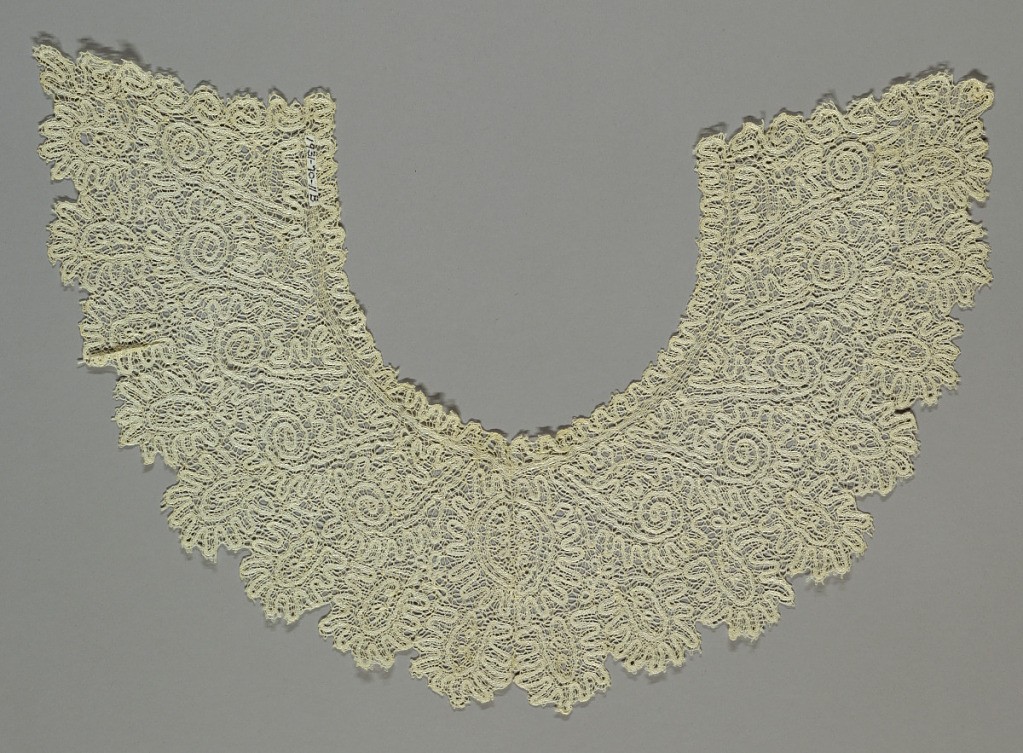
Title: Collar
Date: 19th century
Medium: cotton Technique: bobbin lace, peasant style
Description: Peasant-style lace.